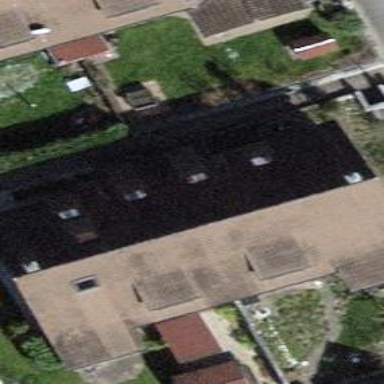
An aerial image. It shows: Building with tile roof.